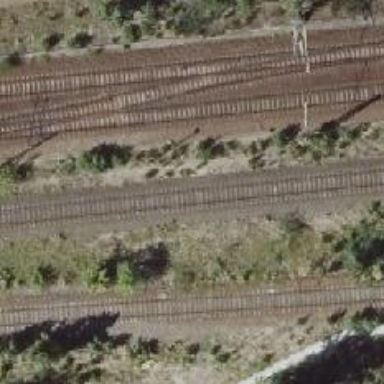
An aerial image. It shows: Railway signal.